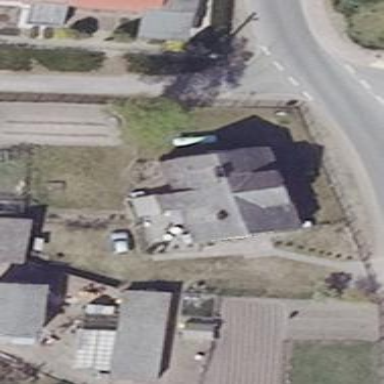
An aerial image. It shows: Detached building.